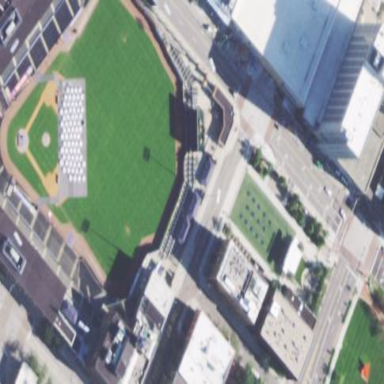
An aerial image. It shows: Baseball stadium for leisure land sports.